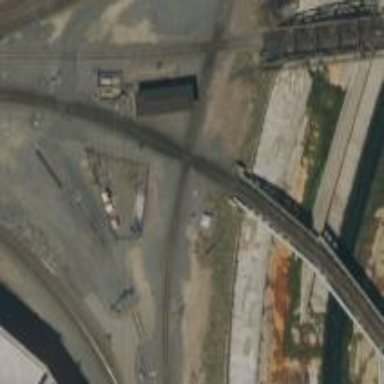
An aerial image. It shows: Railway crossing.